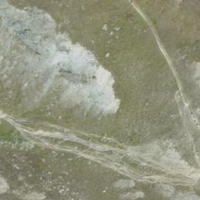
EUNIS habitat code: 26
Species observed at this site:
Oenanthe oenanthe
Ptyonoprogne rupestris
Linaria cannabina
Erebia tyndarus